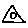
Label: triangle